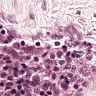
Metastatic tissue present: no